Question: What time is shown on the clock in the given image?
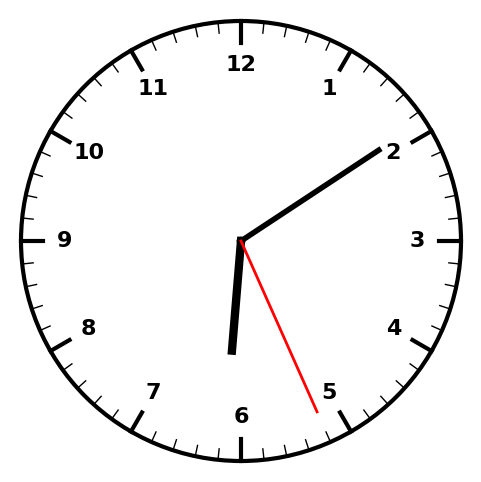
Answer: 06:09:26